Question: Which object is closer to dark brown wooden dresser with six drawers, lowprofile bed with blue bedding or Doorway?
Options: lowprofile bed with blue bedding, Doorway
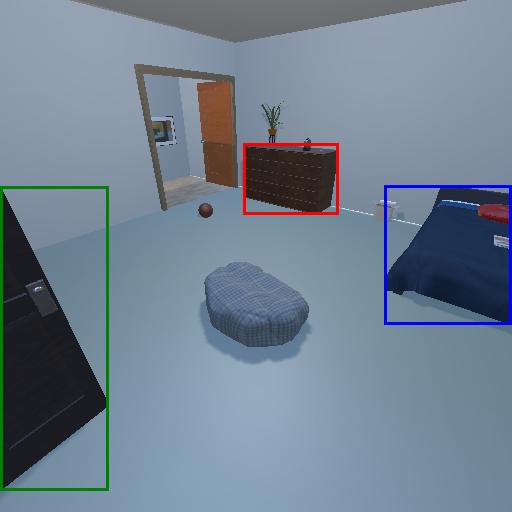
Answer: lowprofile bed with blue bedding